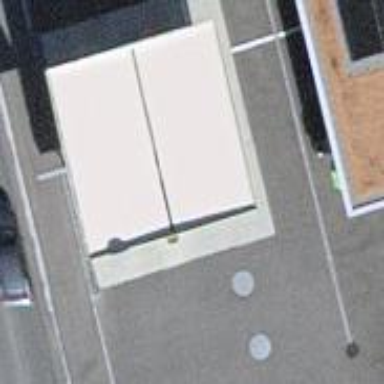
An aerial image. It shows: View of roof of building.